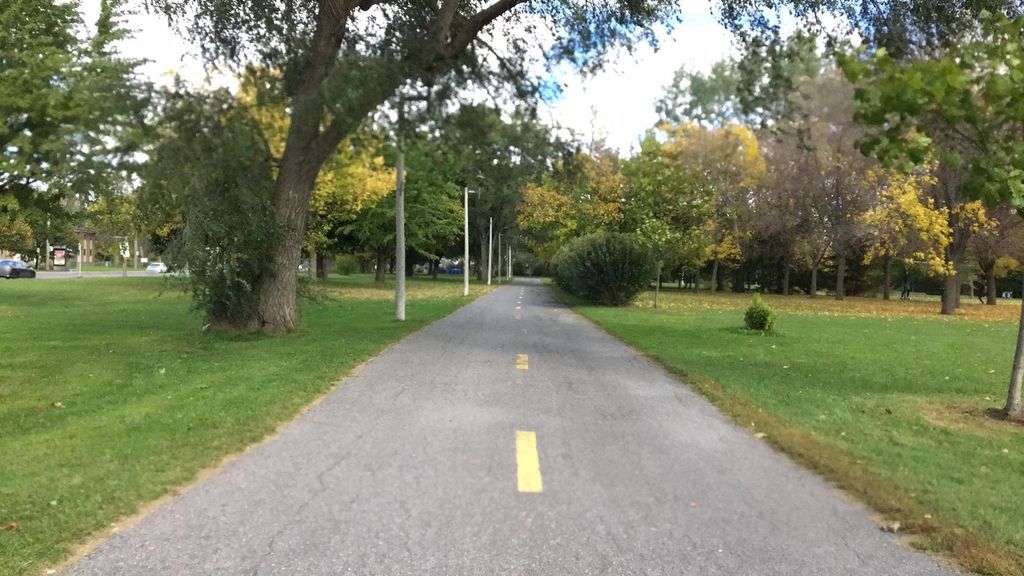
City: montreal